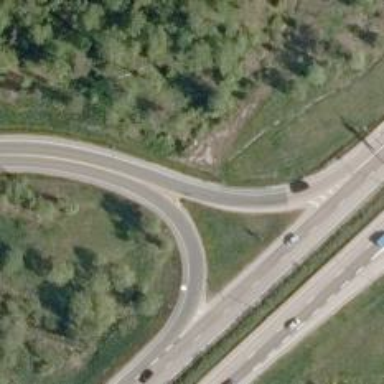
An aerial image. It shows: Asphalt trunk link road.